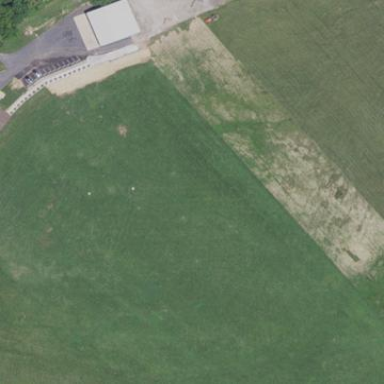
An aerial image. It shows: Grassy area designated as driving range for golf.